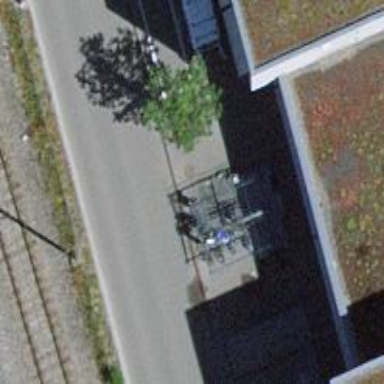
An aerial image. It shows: Bicycle parking area.